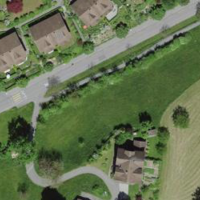
EUNIS habitat code: 55
Species observed at this site:
Vicia sepium